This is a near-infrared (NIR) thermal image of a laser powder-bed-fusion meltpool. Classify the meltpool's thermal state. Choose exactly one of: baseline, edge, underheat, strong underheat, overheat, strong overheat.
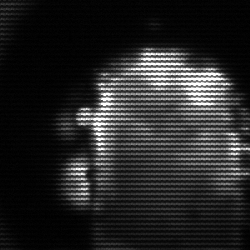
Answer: baseline